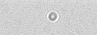
Label: camera_spot